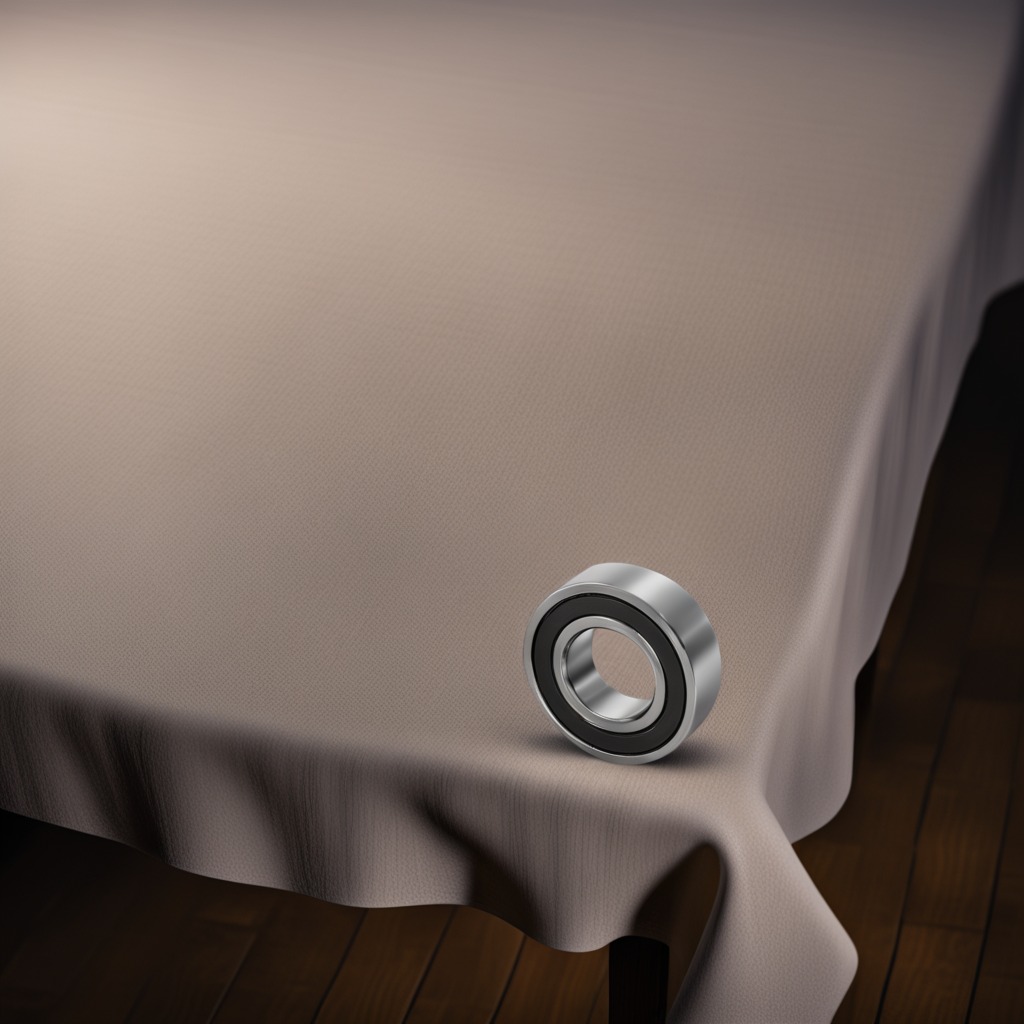
A metal ball bearing lying on a wooden table inside a workshop at night.